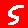
Digit: 5